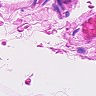
Metastatic tissue present: no